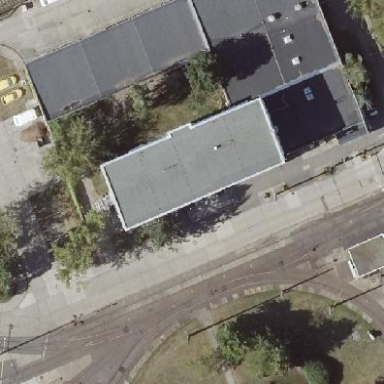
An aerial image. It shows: Office building with flat roof.